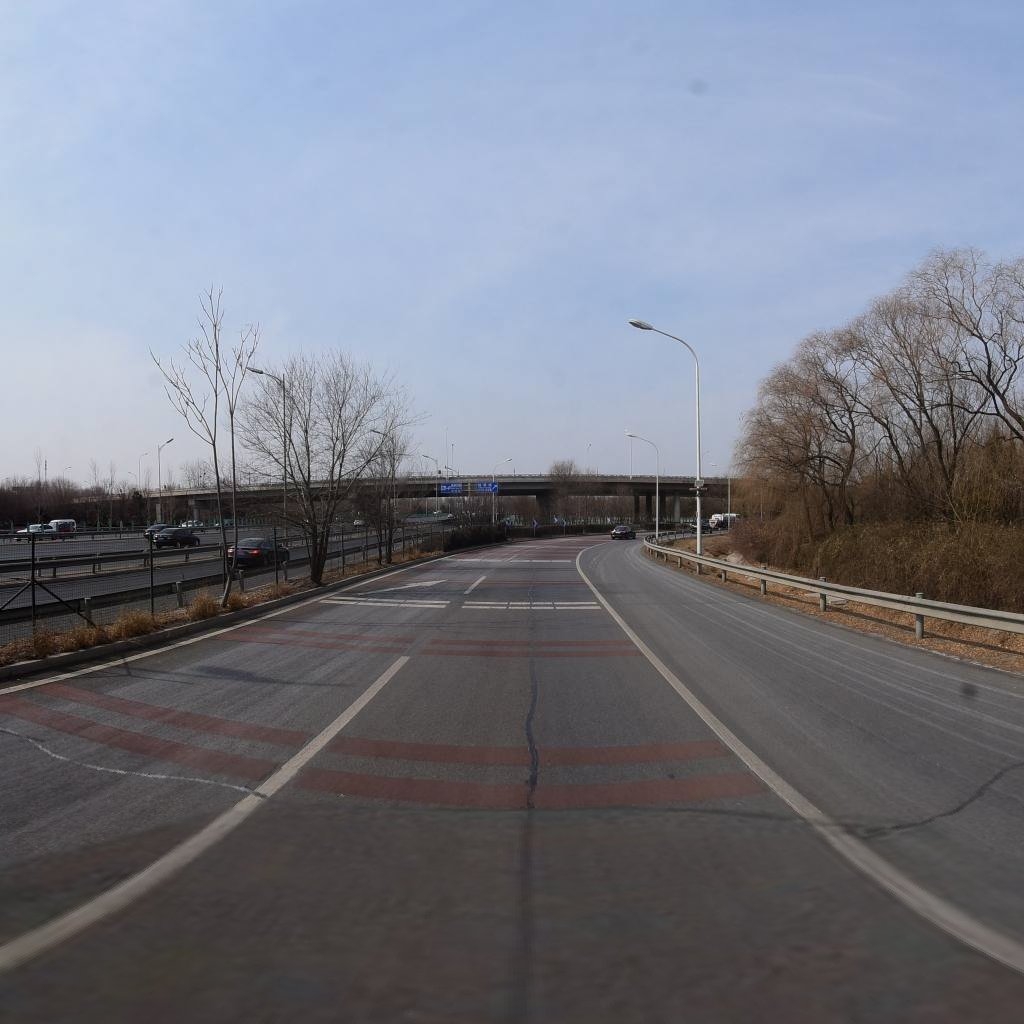
Region: Chaoyang
Road damage annotations: longitudinal patch, transverse patch, transverse patch